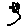
Label: flower